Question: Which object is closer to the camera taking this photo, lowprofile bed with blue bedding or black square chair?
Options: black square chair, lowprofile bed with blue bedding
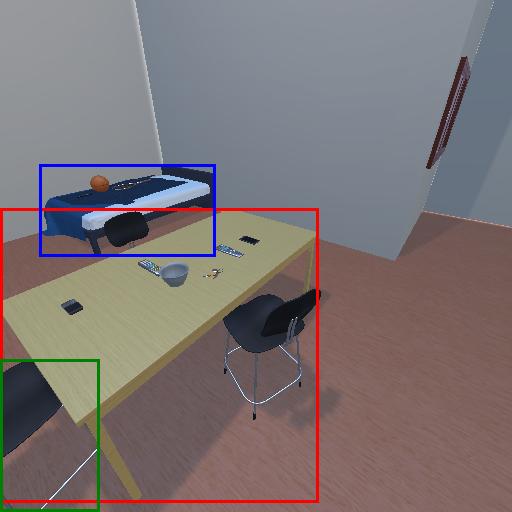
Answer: black square chair